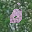
Label: 0